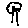
Label: tree